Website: ulta-beauty
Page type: payment
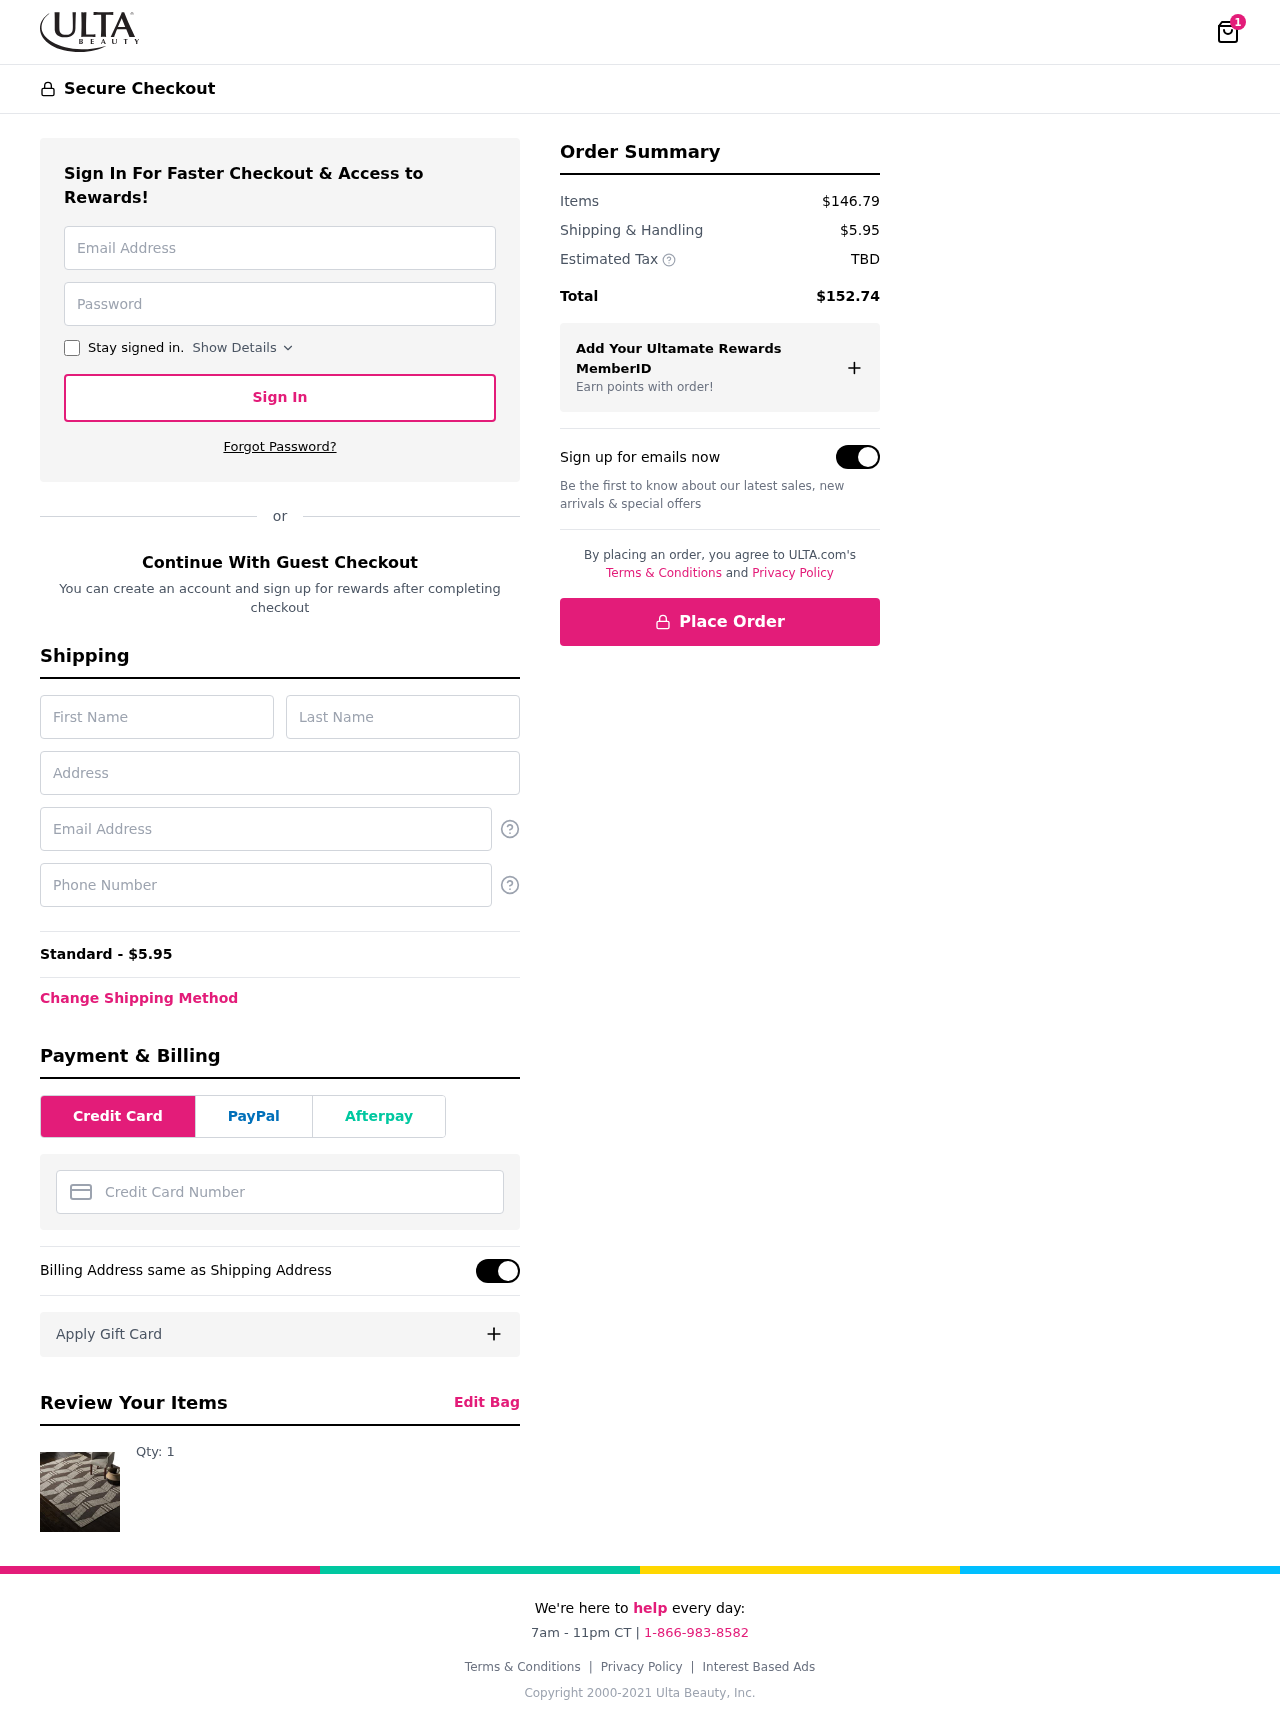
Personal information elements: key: PII_CARD_NUMBER
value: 4583 8475 2433 0389
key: PII_EMAIL
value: edward.osborn@hotmail.com
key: PII_FIRSTNAME
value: Edward
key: PII_LASTNAME
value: Osborn
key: PII_PHONE
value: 6278390386
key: PII_STREET
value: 298 Elizabeth Rapids Suite 703
Product elements: key: PRODUCT1_QUANTITY
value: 1
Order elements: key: ORDER_NUM_ITEMS
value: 1
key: ORDER_SHIPPING_COST
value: $5.95
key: ORDER_SHIPPING_COST
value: Standard - $5.95
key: ORDER_SUBTOTAL
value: $146.79
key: ORDER_TAX
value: TBD
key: ORDER_TOTAL
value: $152.74